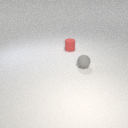
small gray rubber sphere in front of small red rubber cylinder